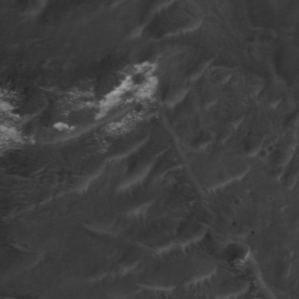
Label: non_frost